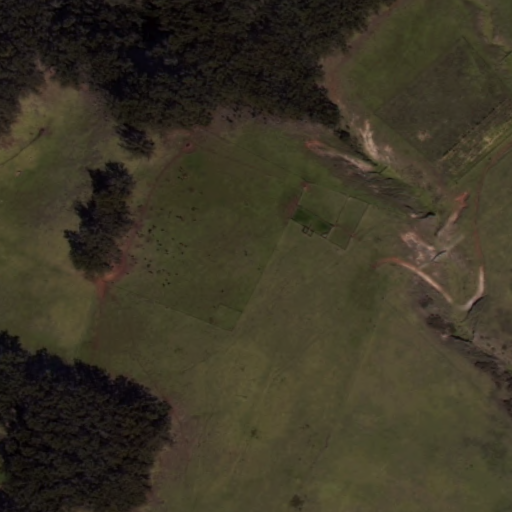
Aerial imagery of mountain in Hawaii named Pu‘umahanalua containing only unknown